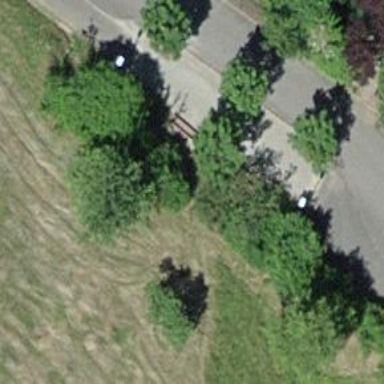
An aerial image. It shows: Bench for seating.